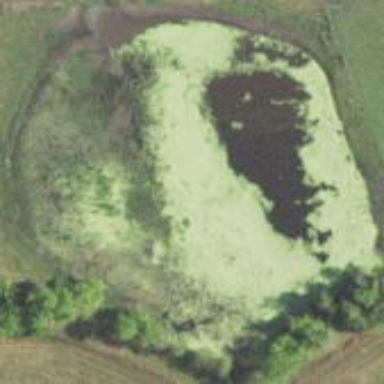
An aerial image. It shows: Pond with natural water.